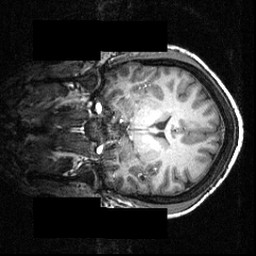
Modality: T1w
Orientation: coronal
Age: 25
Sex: male
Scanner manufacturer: siemens
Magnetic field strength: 3.951 T
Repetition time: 1.5 s
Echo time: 0.00335 s